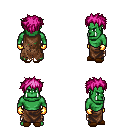
a pixel art fantasy rpg character, male body template, orc, green skin, brown tattered cape, robe skirt, pink bedhead hairstyle, gold gloves, brown slippers, four views (front, back, left, right), 2x2 character sprite sheet, small pixel art, hard edges, no anti-aliasing